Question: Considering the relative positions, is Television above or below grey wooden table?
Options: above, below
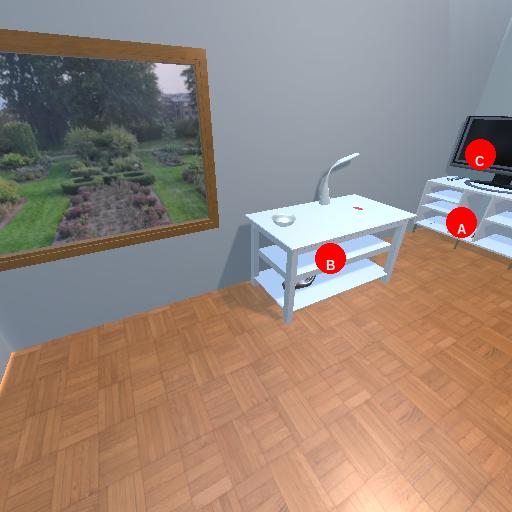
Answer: above